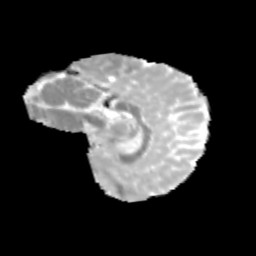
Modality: MD
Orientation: sagittal
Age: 10
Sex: male
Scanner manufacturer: siemens
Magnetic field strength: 3 T
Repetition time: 3.8 s
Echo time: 0.07 s